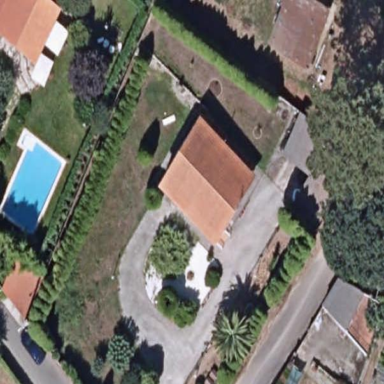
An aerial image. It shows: Simple house.